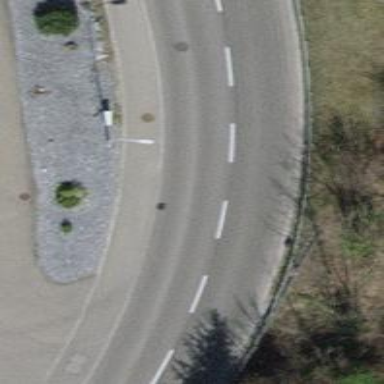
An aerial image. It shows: Sidewalk along the footway.